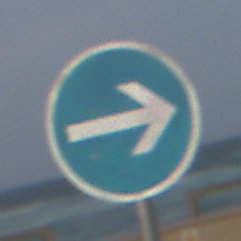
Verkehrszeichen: VorgeschriebeneFahrtrichtungHierRechts
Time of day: MorningAfternoon
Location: Outdoor (Suburban)
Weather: PartlyCloudy
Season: NotSpecified
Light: Natural